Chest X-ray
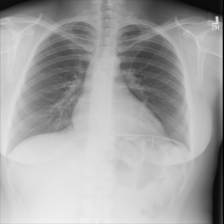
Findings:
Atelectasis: negative
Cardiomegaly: negative
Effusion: negative
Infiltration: negative
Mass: negative
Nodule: negative
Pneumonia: negative
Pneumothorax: negative
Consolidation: negative
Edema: negative
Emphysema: negative
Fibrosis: negative
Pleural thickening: negative
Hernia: negative